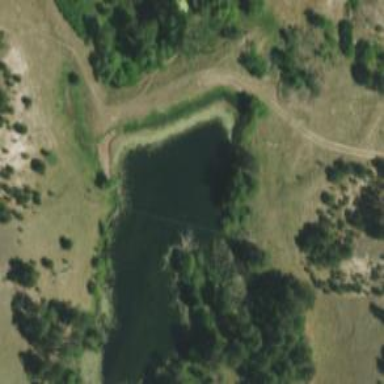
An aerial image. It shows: Reservoir.